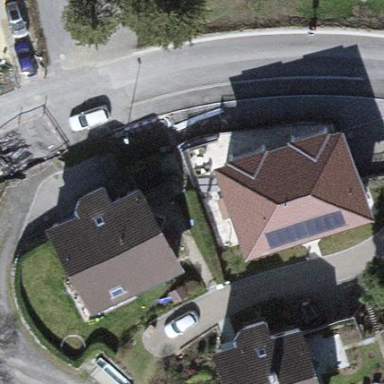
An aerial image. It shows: Residential building.